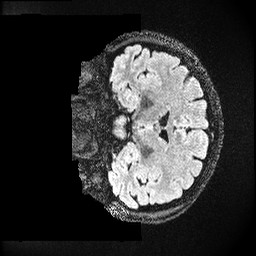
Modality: FLAIR
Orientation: coronal
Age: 32
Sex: male
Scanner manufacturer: ge
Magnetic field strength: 3 T
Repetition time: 4.802 s
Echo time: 0.1169 s